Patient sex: F
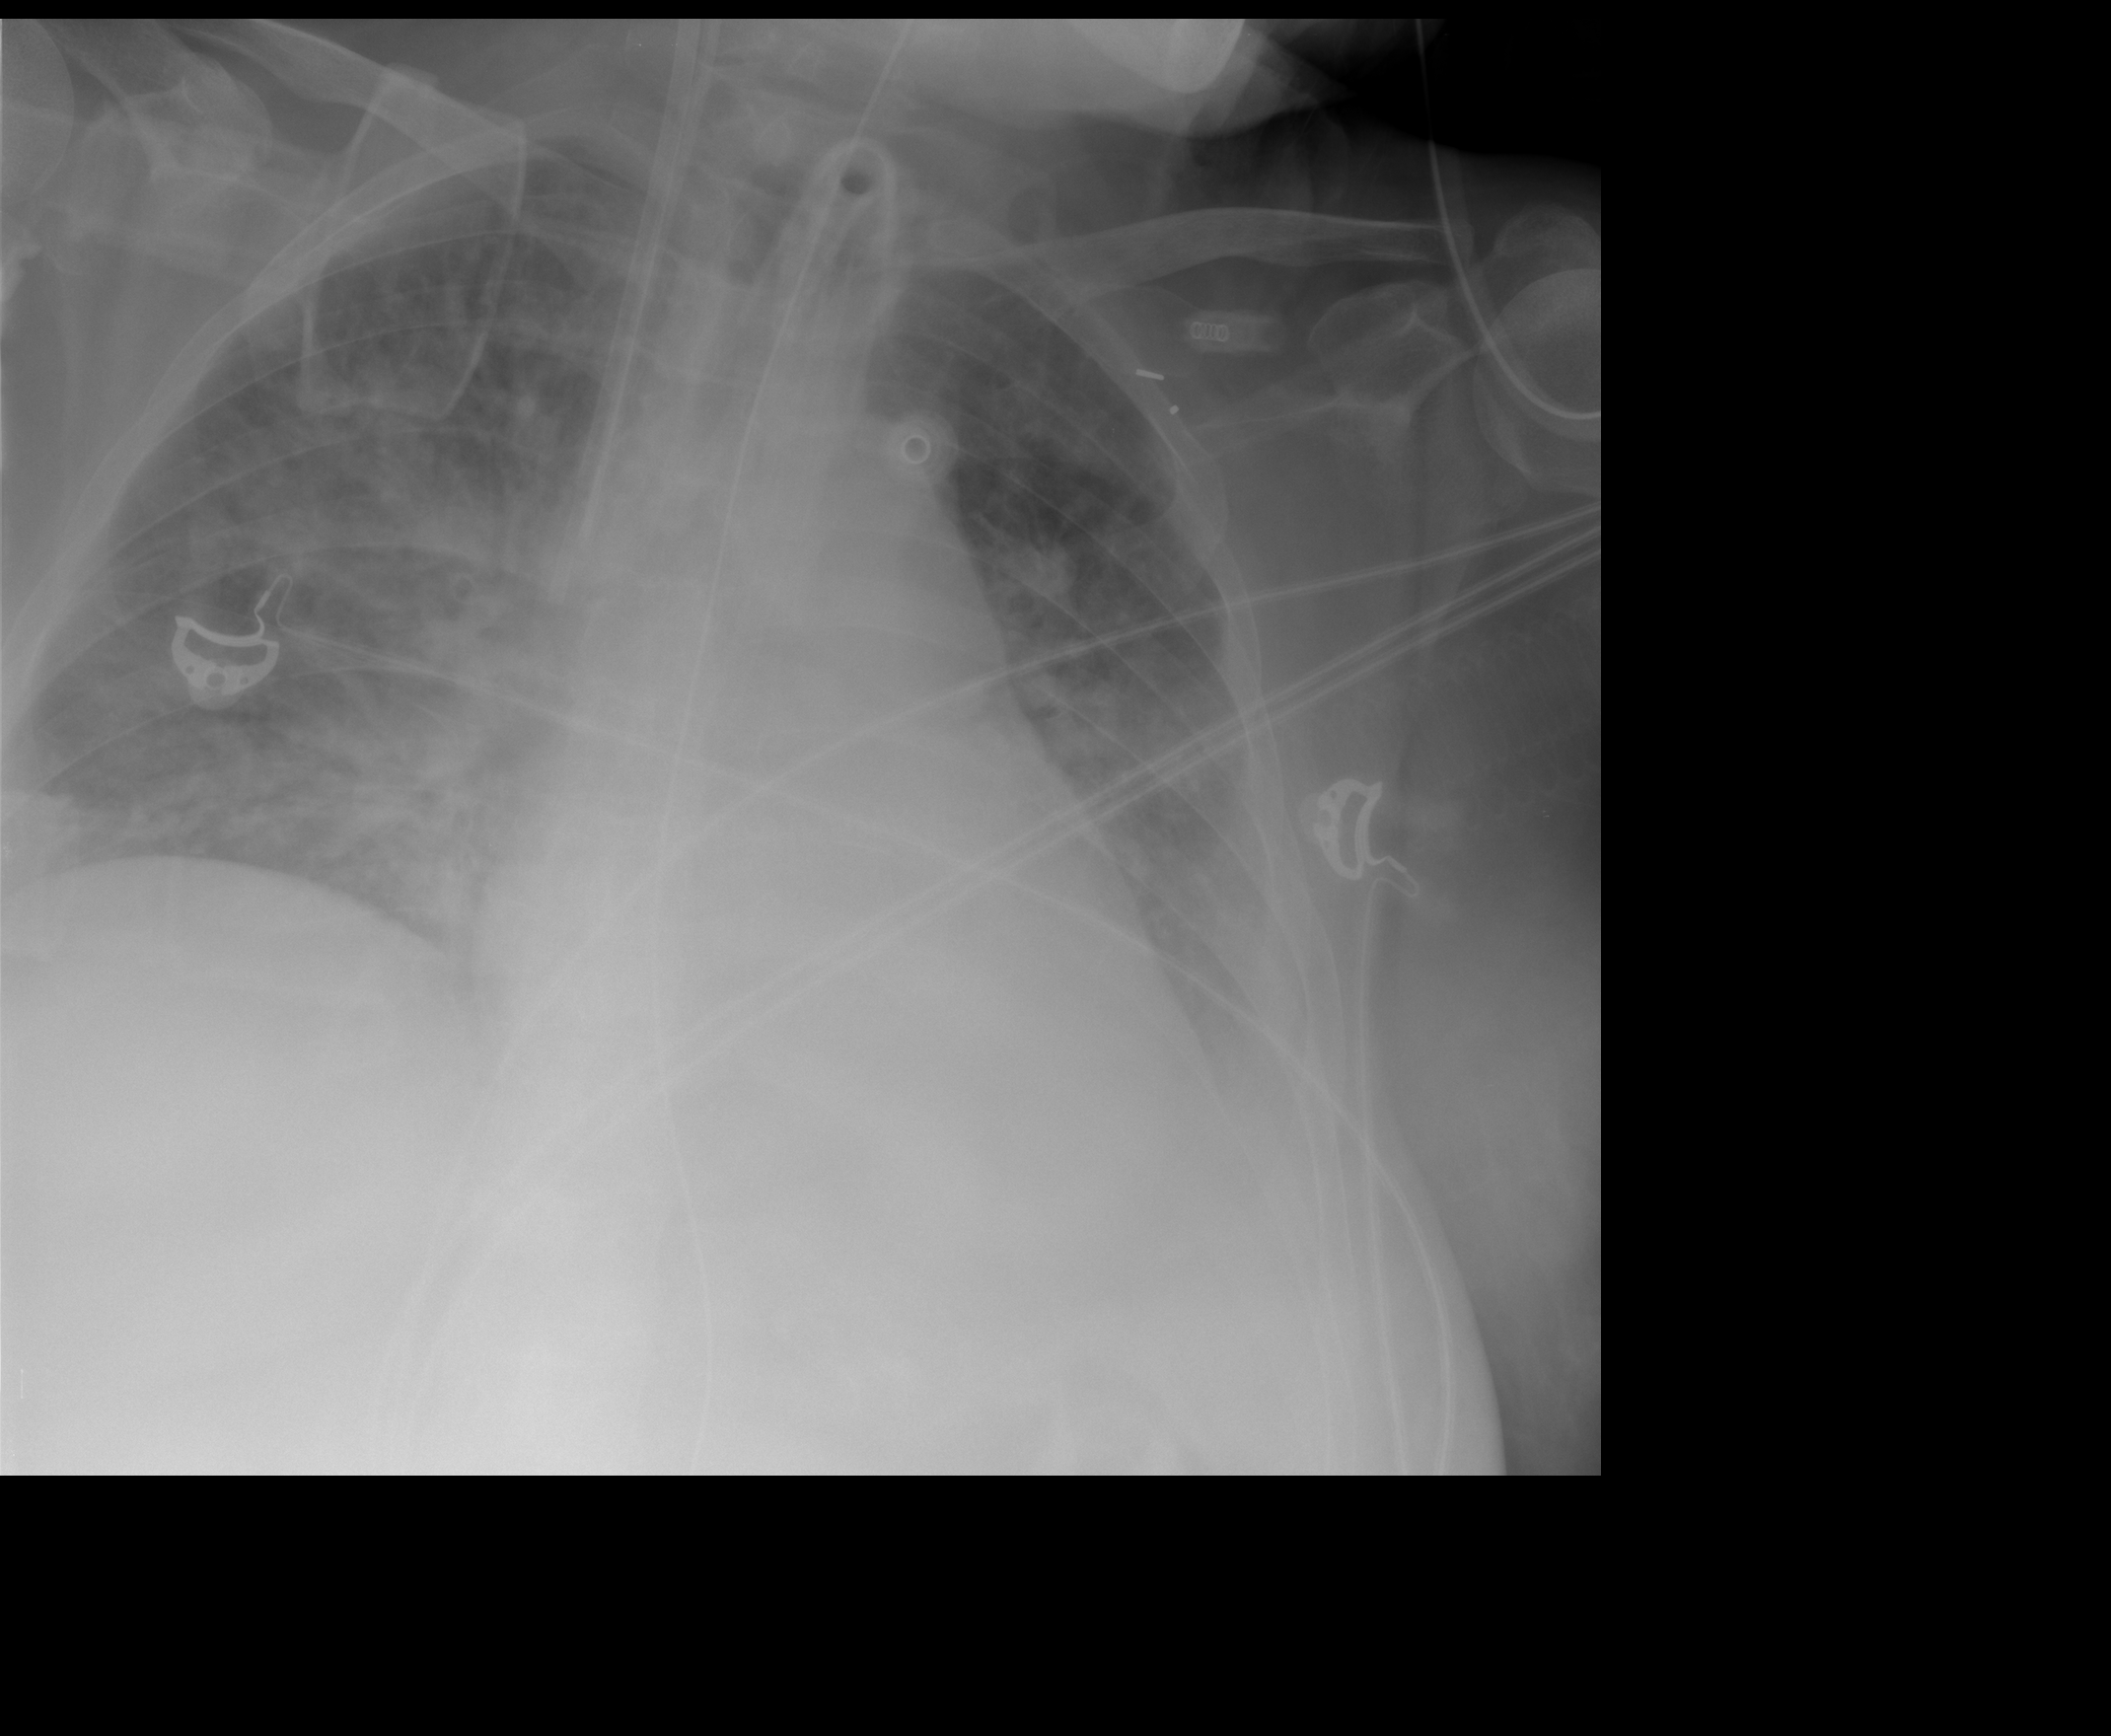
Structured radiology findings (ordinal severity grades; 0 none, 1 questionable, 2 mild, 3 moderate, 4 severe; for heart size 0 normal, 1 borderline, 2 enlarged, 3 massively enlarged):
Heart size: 2
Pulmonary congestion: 3
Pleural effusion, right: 2
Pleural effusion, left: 2
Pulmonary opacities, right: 3
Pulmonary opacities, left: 3
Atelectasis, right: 2
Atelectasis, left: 2